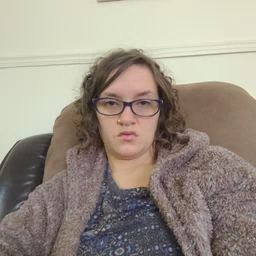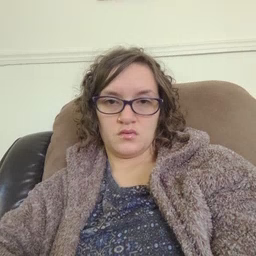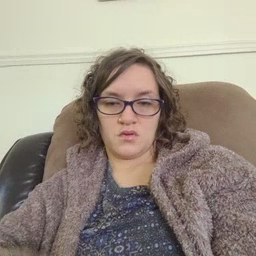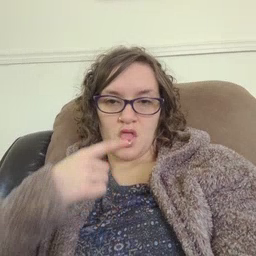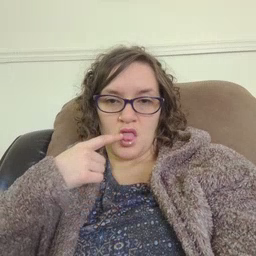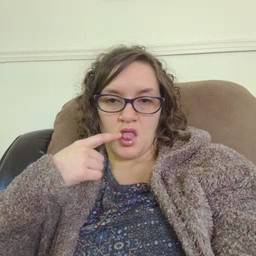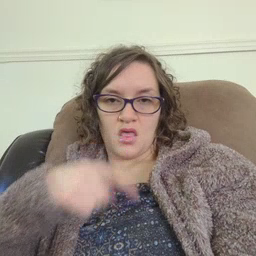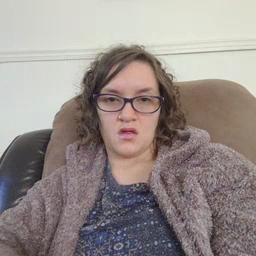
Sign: tongue